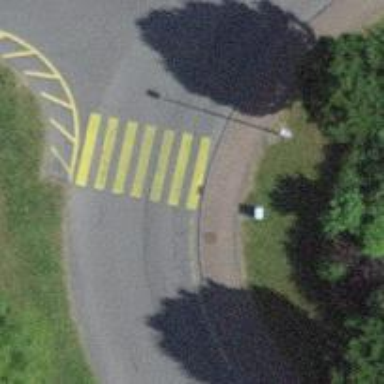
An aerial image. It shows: Uncontrolled zebra crossing with zebra markings.